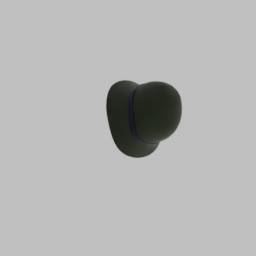
Label: people